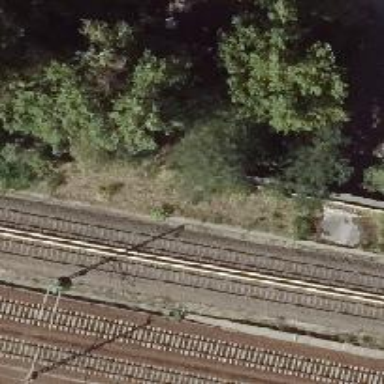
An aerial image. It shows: Bridge used by the electrified light rail system.